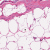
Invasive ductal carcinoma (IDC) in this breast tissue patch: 0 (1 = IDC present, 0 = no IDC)